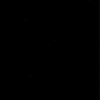
Label: not_dusty